Question:
The query I need is:
Not all golf courses have been played, so then the DatePlayed will be empty, but I need to list ALL the golf courses no matter what.
I've struggled with a few queries in LinqPad but they always return just the courses that have corresponding DatePlayed values, and that's not what I need.
Any help is appreciated.
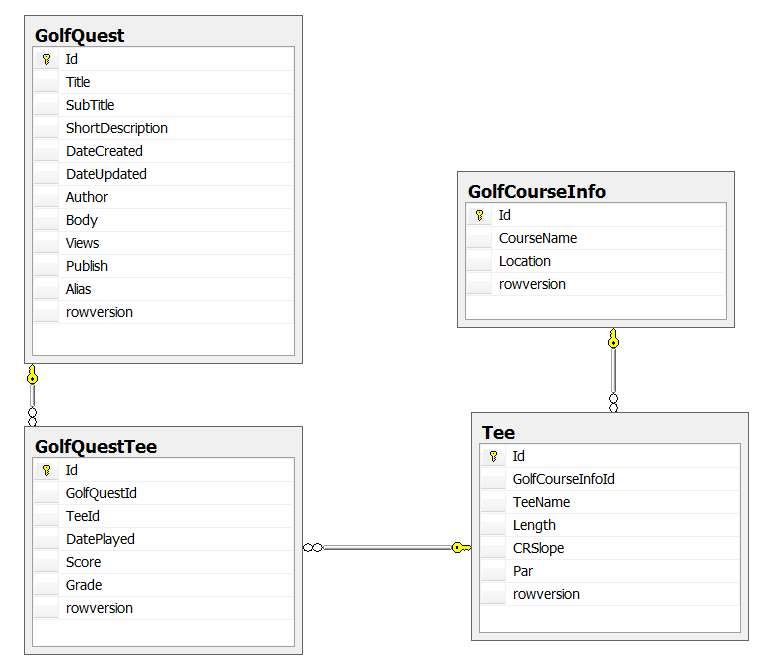
Answer: Assuming that you just connect to the database in Linqpad (and, thus, use LINQ to SQL under the hood) it should be something like this:
'''
from info in GolfCourseInfos
select new {
info,
Dates = info.Tees.SelectMany(t => t.GolfQuestTees)
.Select(x => x.DatePlayed)
}
'''
It will give empty 'Dates' collections where there are no dates.